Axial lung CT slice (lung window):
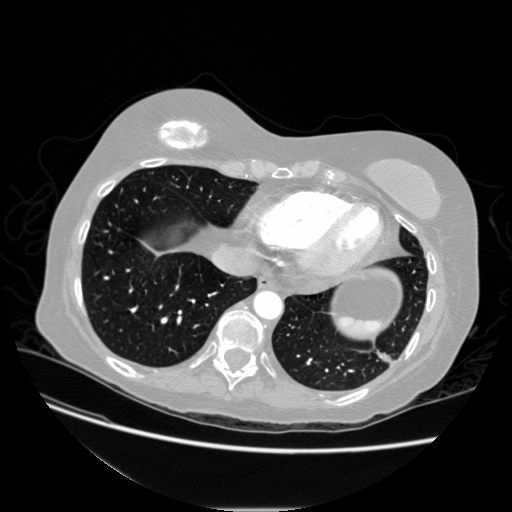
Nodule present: no